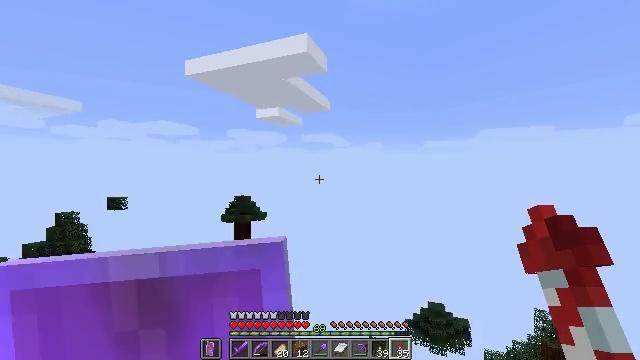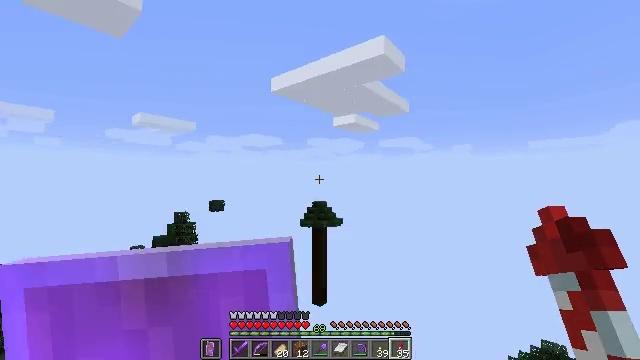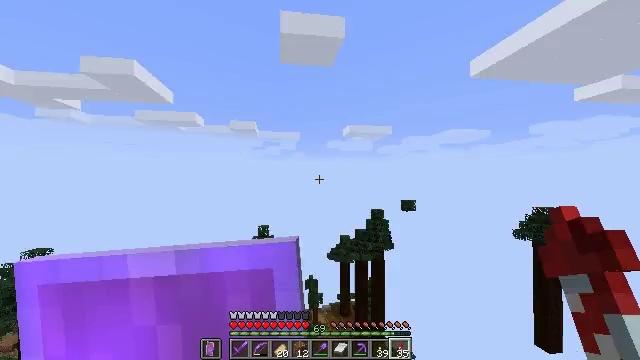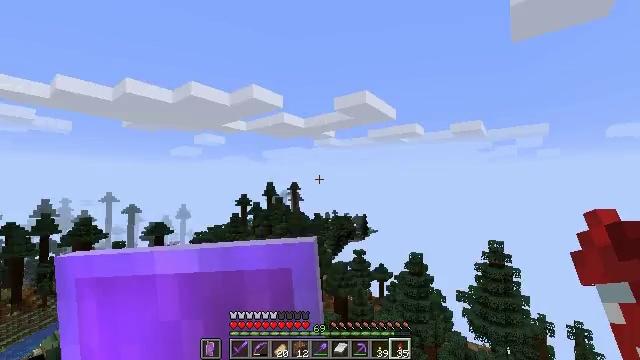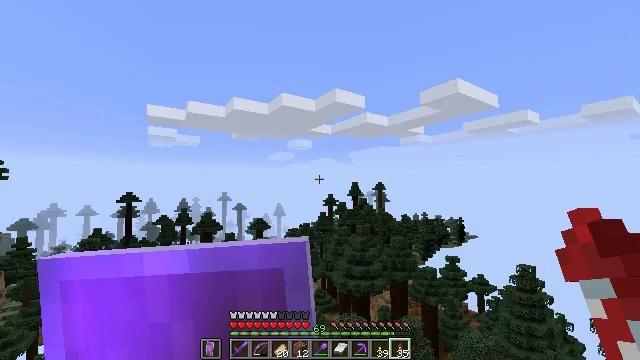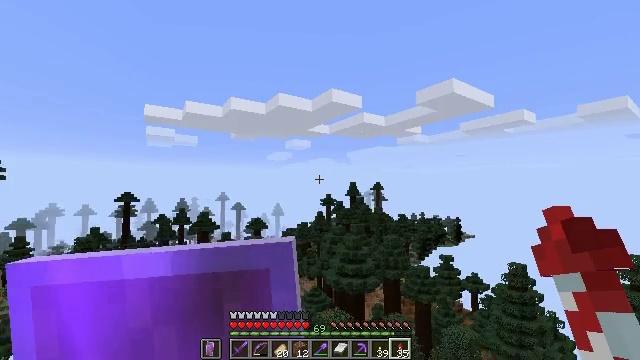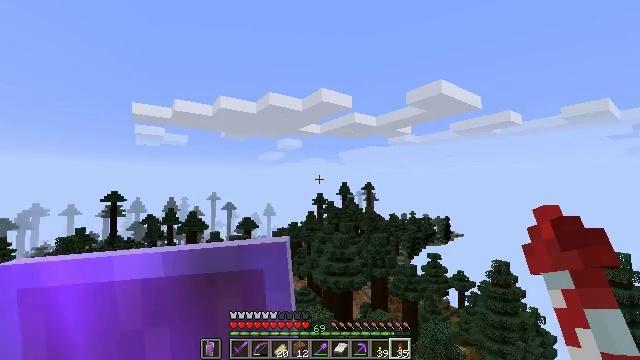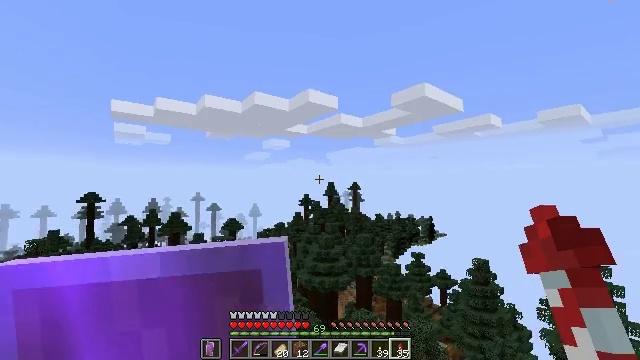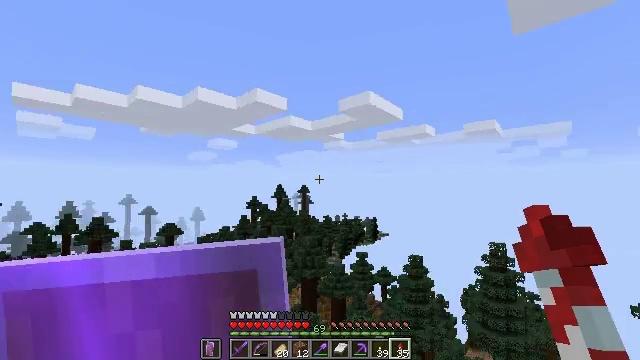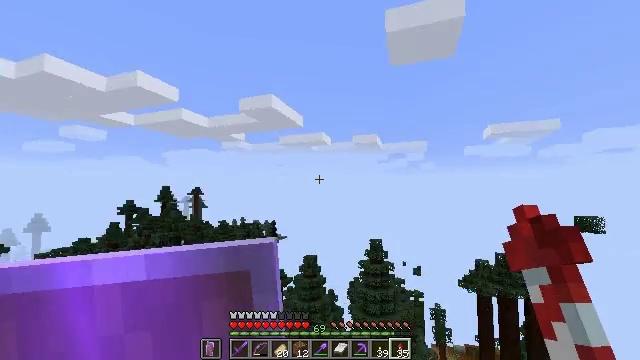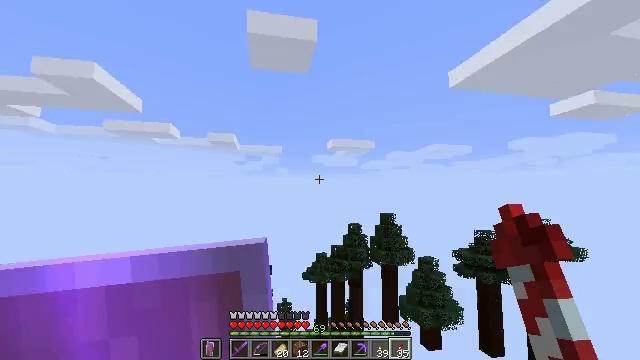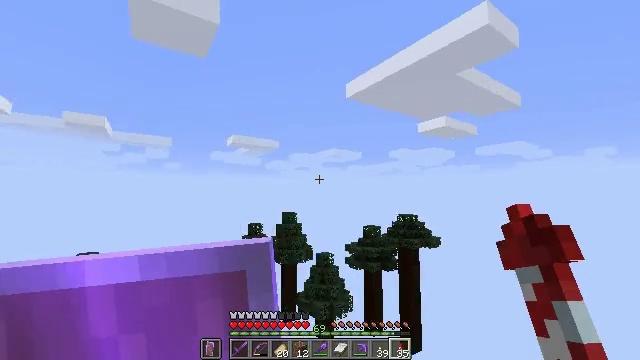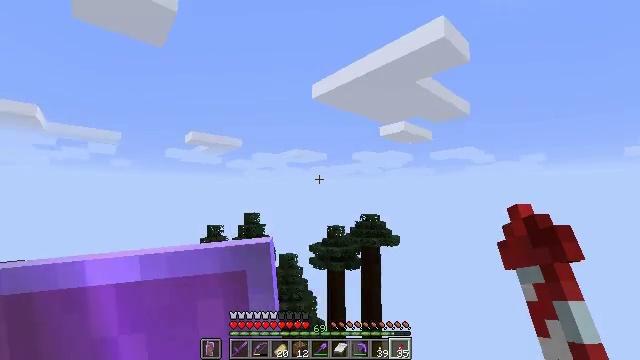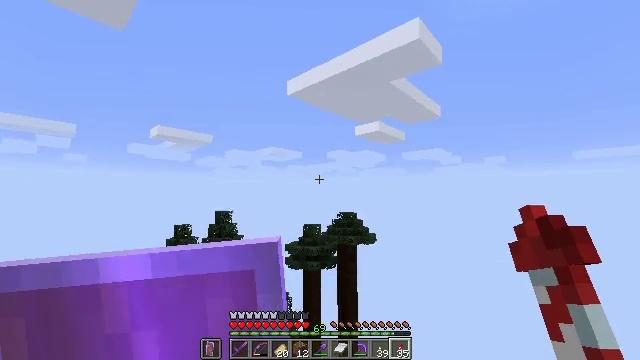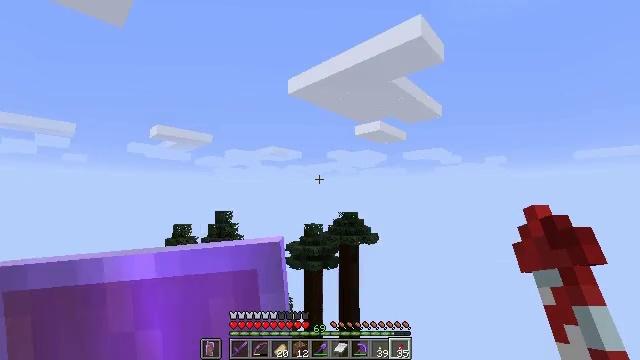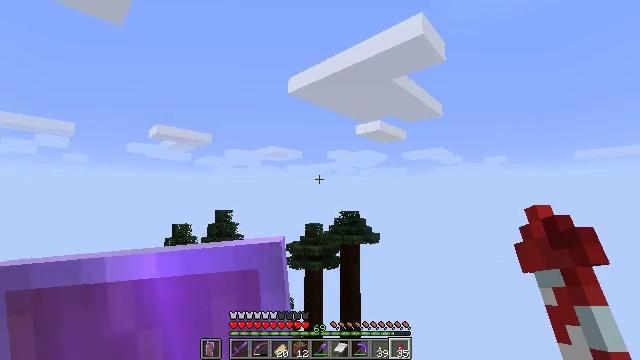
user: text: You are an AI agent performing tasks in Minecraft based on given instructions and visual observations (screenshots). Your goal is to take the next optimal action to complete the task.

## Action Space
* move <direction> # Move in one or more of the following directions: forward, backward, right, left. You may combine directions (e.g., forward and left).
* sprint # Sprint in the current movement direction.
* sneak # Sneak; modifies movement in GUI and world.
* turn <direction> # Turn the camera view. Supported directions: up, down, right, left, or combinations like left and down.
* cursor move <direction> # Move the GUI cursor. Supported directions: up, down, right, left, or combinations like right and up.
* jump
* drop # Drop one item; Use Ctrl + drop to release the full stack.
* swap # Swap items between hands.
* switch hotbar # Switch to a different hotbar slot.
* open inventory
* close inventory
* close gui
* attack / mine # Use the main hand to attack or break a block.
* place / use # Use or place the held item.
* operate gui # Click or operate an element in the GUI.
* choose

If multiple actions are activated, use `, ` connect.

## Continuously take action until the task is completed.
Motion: motion action
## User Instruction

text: craft item air
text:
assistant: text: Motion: turn left and up
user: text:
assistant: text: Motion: turn left
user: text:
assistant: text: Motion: turn left and up
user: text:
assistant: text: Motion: turn left
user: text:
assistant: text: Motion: no_op
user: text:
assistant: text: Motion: turn right
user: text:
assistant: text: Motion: turn right
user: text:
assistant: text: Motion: turn right
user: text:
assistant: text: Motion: turn right
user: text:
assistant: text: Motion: turn right
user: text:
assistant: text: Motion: turn right
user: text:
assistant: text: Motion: turn right
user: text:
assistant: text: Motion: turn right
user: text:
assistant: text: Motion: no_op
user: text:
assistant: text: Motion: no_op
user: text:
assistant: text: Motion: no_op
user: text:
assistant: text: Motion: no_op
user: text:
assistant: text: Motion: no_op
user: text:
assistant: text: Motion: no_op
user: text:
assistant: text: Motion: no_op
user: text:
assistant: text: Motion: no_op
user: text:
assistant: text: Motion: no_op
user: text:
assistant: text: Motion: no_op
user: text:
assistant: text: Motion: no_op
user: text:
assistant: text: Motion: turn right and down
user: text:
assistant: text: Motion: turn right and down
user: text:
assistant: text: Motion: turn right and down
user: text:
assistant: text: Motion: turn right
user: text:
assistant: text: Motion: no_op
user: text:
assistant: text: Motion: no_op